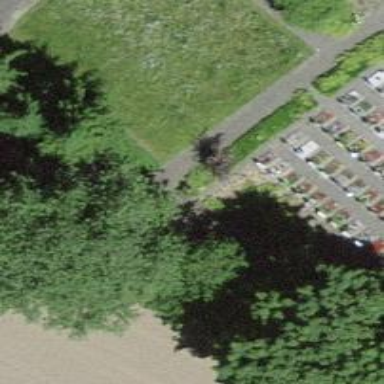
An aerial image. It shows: Paved footway.